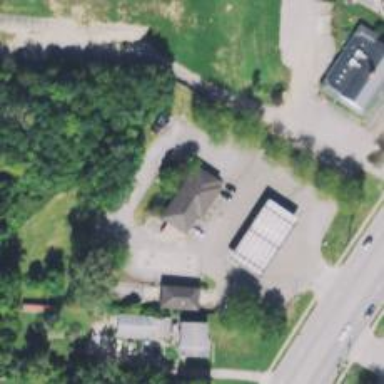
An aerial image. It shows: Convenience shop.